Question: So, I implemented google maps to our website but for some reasons since yesterday a grid appeared on the map when I browse the website with chrome but not with firefox.
And If someone else browse the website with chrome the grid isn't displayed.
I'm having a hard time finding out why I see this grid
Here is a picture of the map

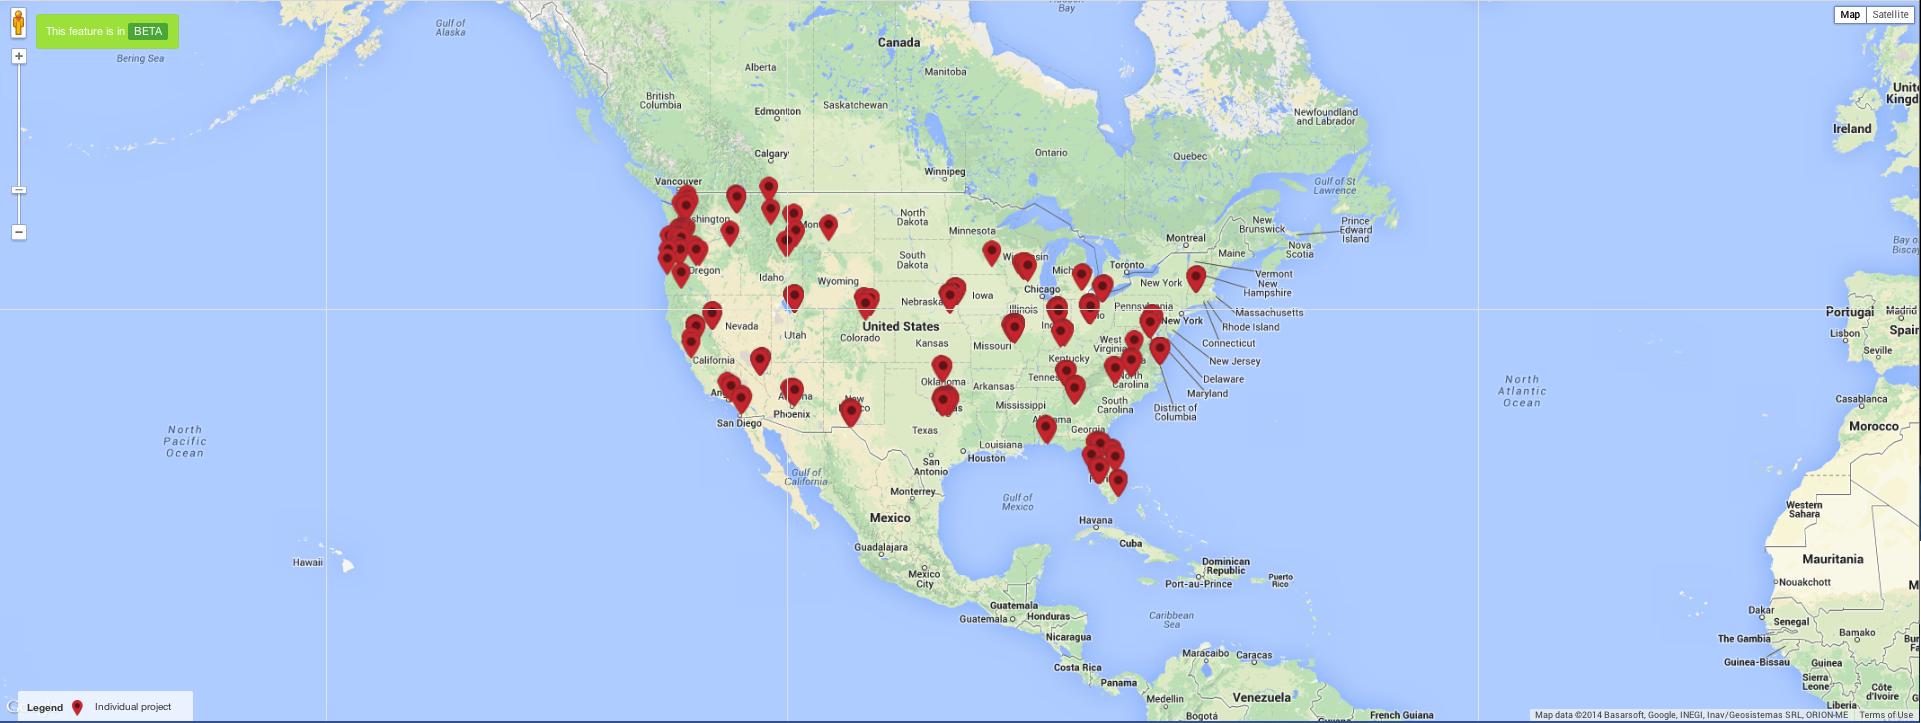
Answer: This is a <URL>